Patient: sex M, age 42
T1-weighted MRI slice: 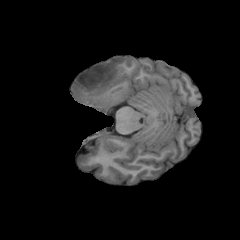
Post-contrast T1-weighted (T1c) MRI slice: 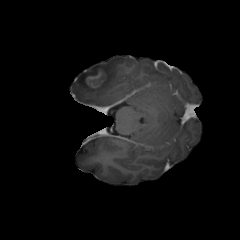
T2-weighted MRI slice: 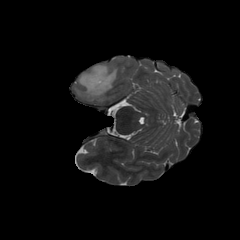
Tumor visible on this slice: yes
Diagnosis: Astrocytoma, IDH-mutant
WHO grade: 4